Field crop: maize
Growth stage: 2
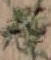
Species: atriplex